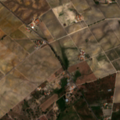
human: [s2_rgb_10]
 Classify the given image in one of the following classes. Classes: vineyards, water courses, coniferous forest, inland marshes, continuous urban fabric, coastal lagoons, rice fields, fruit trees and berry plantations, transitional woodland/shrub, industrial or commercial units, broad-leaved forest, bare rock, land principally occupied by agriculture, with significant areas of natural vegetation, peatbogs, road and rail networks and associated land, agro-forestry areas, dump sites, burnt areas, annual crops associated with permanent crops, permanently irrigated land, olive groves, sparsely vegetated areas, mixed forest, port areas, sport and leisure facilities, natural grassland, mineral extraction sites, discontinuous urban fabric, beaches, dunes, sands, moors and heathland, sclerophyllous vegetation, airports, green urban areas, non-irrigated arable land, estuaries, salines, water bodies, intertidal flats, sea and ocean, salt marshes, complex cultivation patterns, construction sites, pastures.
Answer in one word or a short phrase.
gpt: continuous urban fabric